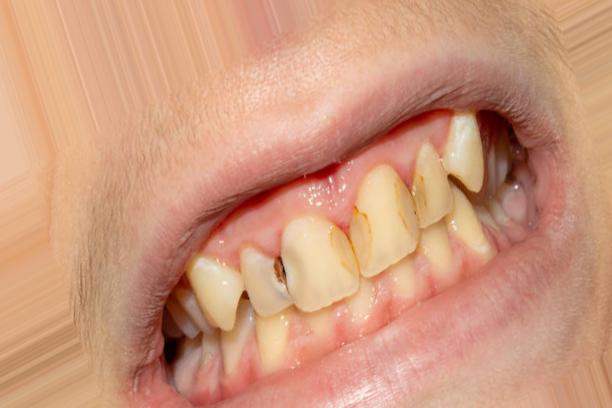
Condition: Caries